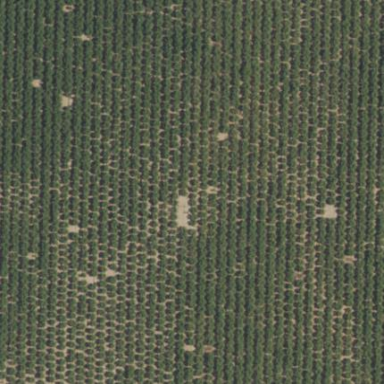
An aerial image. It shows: Orchard area used for field cropland.